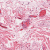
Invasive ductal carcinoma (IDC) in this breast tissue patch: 0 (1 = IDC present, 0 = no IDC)